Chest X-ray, AP view. Patient: 76 years old, sex M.
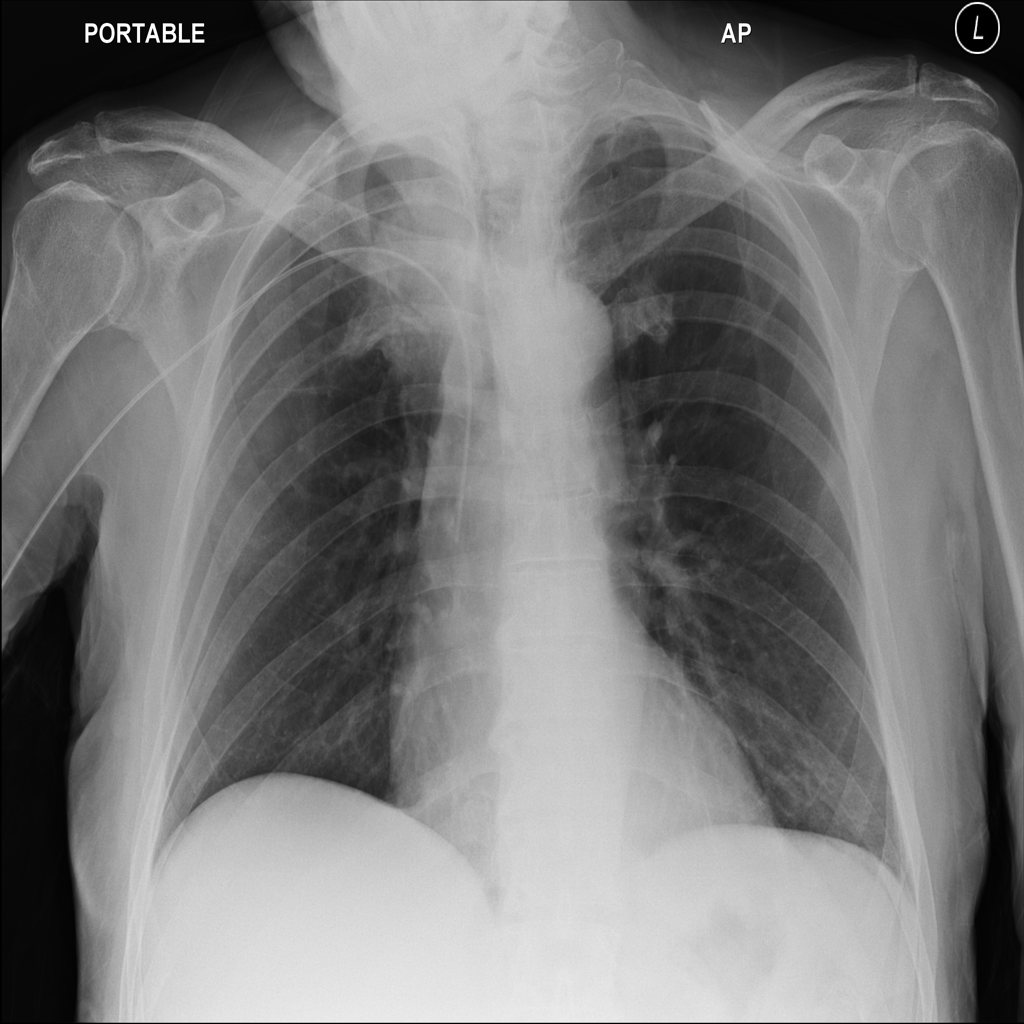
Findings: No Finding